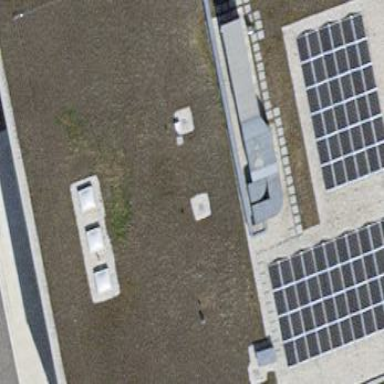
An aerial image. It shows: School building with flat roof.